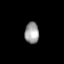
Tissue: lung
Cell type: Epithelial cells
Senescence score: 0.08557
Nuclear area (px): 298
Mean DAPI intensity: 156.329